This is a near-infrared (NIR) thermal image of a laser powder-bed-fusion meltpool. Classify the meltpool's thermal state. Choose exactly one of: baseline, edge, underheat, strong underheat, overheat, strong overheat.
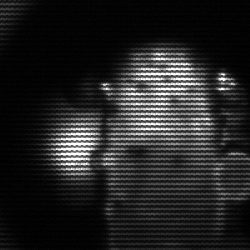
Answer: strong underheat